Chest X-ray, PA view. Patient: 28 years old, sex M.
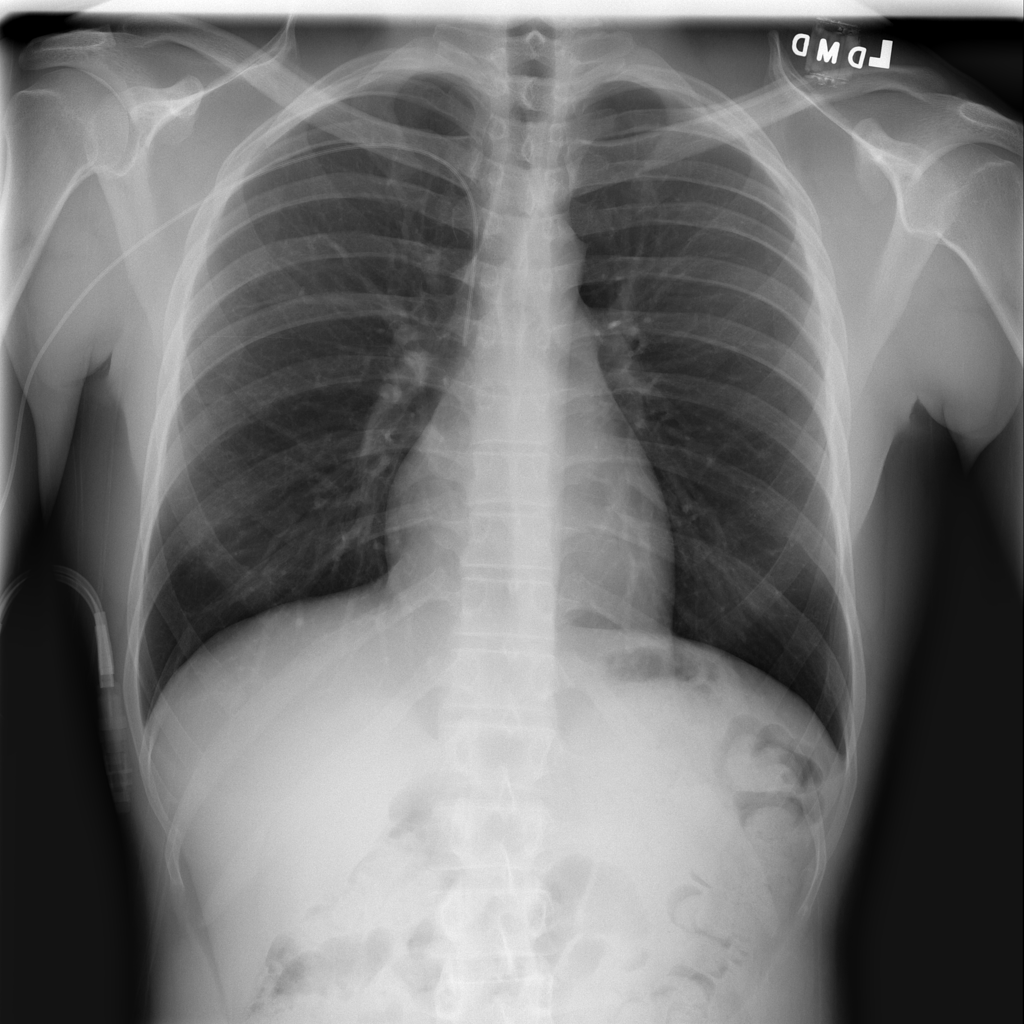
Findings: No Finding